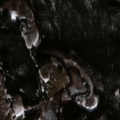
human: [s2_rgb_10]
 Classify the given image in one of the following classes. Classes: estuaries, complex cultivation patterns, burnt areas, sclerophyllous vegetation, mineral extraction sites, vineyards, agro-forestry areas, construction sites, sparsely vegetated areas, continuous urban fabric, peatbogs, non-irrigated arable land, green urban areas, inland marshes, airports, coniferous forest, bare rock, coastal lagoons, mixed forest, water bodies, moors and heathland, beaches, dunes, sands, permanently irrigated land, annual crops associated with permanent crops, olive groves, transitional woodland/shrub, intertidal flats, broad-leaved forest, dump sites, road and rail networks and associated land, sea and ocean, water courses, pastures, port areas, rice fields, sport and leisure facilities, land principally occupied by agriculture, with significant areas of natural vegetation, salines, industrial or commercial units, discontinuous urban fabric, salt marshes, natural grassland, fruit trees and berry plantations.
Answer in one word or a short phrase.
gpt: pastures, complex cultivation patterns, land principally occupied by agriculture, with significant areas of natural vegetation, coniferous forest, mixed forest, water bodies